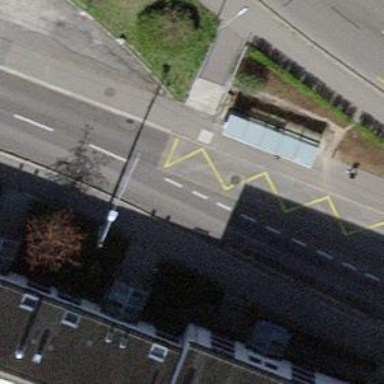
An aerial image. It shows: Trolleybus stop position for public transport.